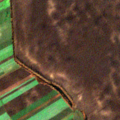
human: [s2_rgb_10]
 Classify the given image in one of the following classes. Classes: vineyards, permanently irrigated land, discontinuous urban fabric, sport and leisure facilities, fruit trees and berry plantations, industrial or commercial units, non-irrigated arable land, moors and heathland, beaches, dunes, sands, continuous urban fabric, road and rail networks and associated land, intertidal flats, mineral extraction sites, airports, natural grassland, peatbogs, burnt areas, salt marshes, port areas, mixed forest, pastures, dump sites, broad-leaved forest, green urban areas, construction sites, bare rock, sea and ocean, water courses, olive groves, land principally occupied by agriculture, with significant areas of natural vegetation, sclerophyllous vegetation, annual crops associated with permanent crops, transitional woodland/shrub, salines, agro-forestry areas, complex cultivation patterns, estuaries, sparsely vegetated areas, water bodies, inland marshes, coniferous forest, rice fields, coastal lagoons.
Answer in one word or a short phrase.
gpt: non-irrigated arable land